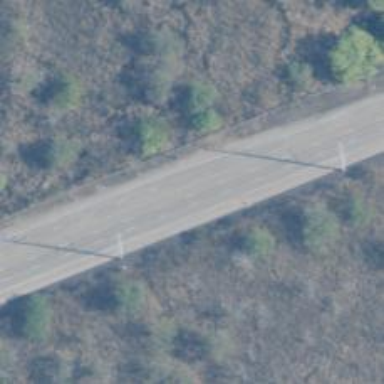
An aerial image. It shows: Primary highway.